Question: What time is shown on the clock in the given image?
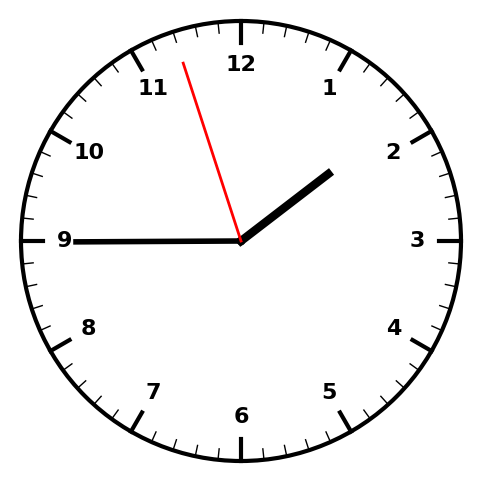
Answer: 01:44:57